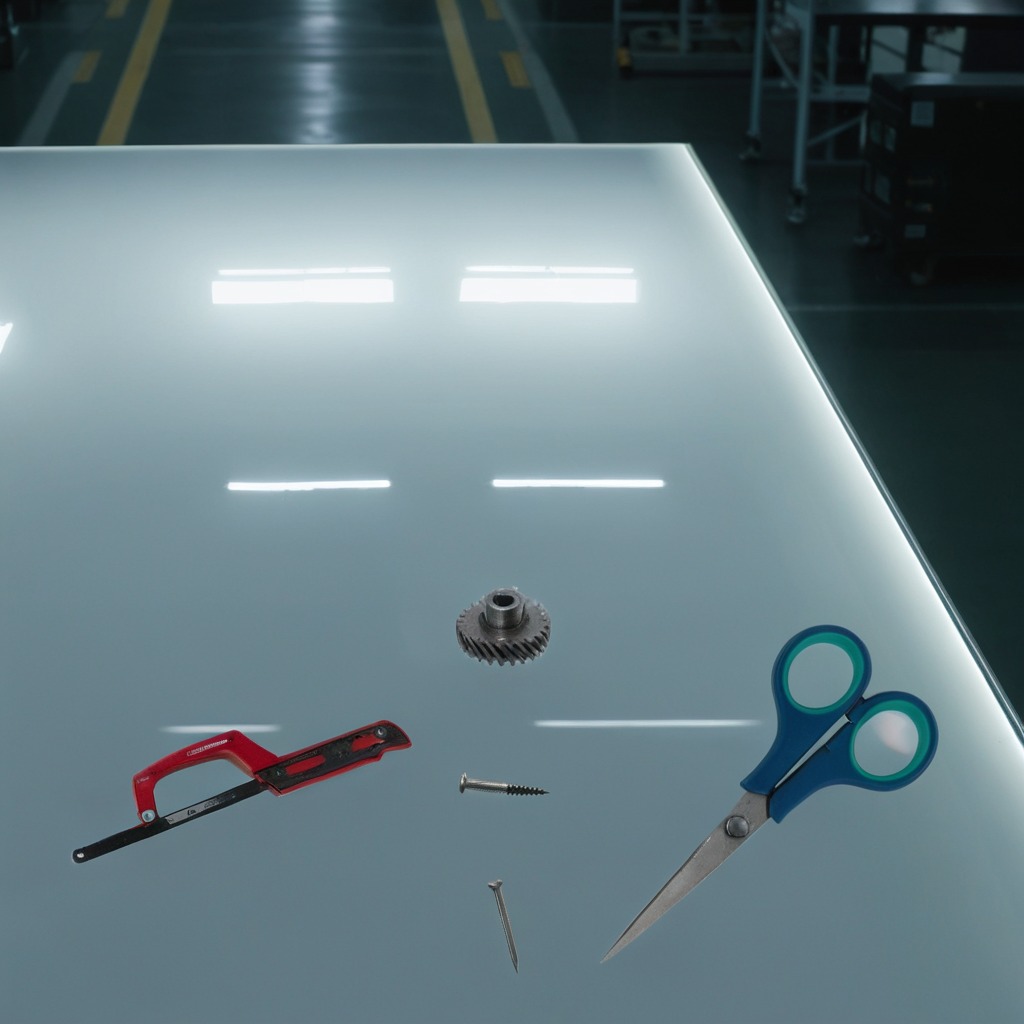
A gear with teeth, a metal machine screw, an iron nail, a handheld metal saw, and a pair of scissors are lying on a high-gloss table in a ship maintenance bay industrial lighting.